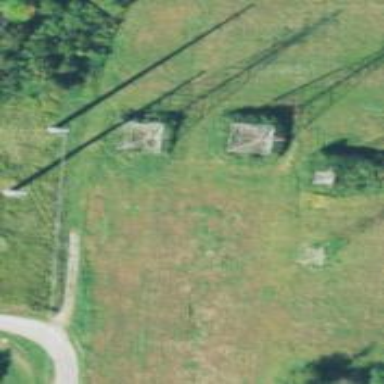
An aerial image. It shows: Lattice structure tower used for power distribution.